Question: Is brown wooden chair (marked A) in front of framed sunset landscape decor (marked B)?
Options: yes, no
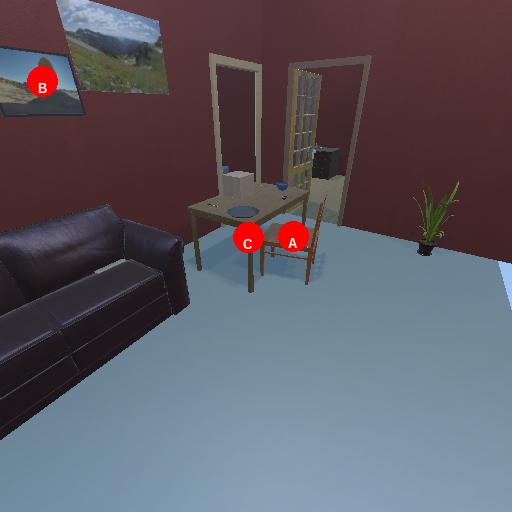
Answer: yes